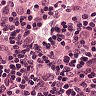
Metastatic tissue present: no